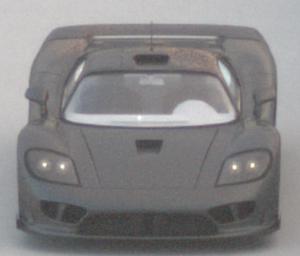
Make: Saleen
Model: S7
Detailed model: -
Model produced from: 2000
Model produced until: 2008
Doors: 2
Color: gray
Road condition: dry road
Daytime: sunrise or sunset
Contrast: low contrast